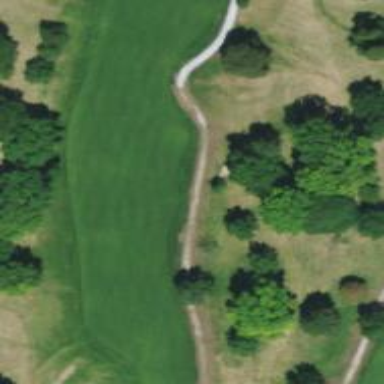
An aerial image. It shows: Grassy area designated as golf fairway.